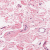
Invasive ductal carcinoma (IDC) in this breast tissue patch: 0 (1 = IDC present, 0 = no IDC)